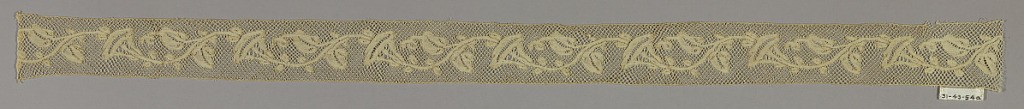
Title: Band
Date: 19th century
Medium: cotton Technique: bobbin lace (late Valenciennes ground)
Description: Curving stem with leaves and flowers on diamond mesh.